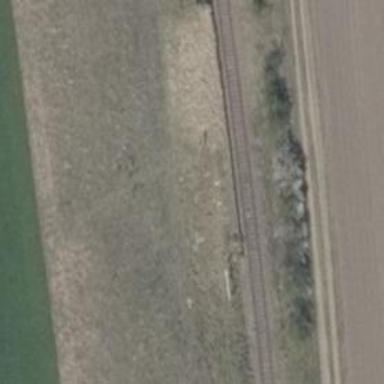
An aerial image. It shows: Preserved railway halt station.